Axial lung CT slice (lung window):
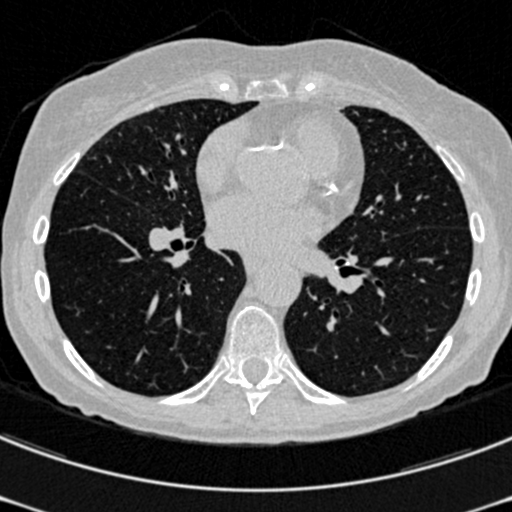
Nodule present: no